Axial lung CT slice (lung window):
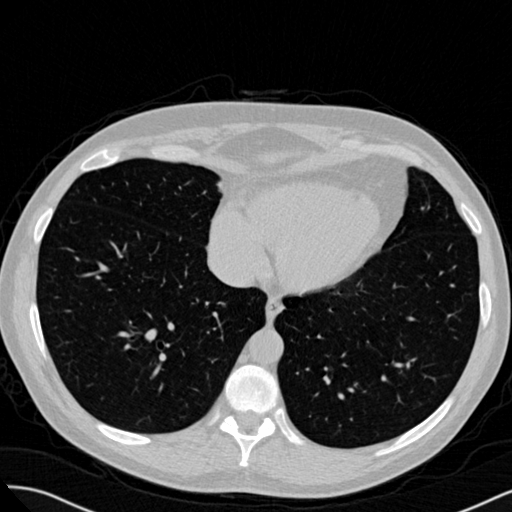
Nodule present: no